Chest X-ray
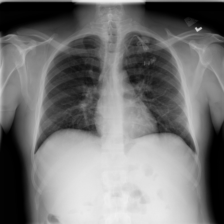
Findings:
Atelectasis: positive
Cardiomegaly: negative
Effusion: negative
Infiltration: negative
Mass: negative
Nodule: negative
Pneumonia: negative
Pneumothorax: negative
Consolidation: negative
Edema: negative
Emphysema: negative
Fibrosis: negative
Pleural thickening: negative
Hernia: negative